Question: I hava a problem with an error in ADT Plugin. I want to make an Android Project Application.
When I want to set app icon I switch it to Text and then write the name X - for example. Then if i click next and finish window does not closes and a project i let's say halfly made(some packages). If i leave the icon default(not text) everything loads fine.

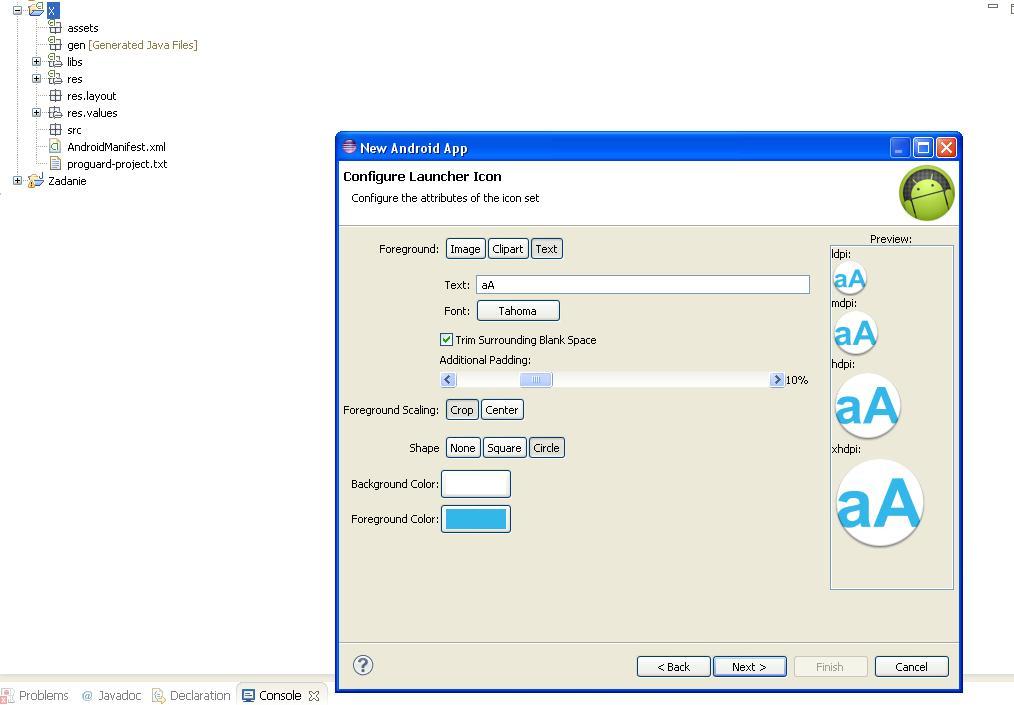
Answer: the drawable name can't contains capital letters, maybe that's the problem